Question: I just decided to release a new minor update through test flight.
Previous test flight version was 1.7.0.x and new one is 1.7.1.x.
When I tried to enable the test flight for new version. 'iTunesConnect' said that "To start testing, invite at lease tester".

So, I clicked that link above, it jumped to 'Internal Test' section. However, I could see already enabled testers.
To ensure the enablement state, I disabled all testers and enabled it again. The invitation emails were sent to testers. However the version of the invitation email was 1.7.0 not 1.7.1
Am I missing something? or is this temporary problem?
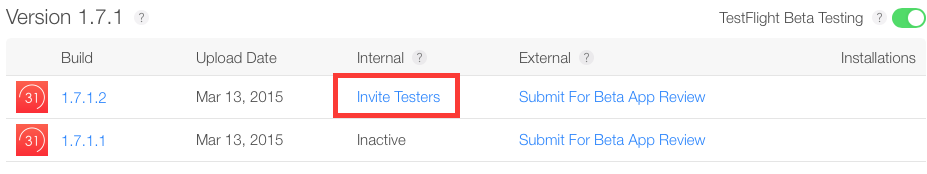
Answer: Looks like a temporary problem on Apple's end.
I'm also having problems.
TestFlight is experiencing problems according to: <URL>